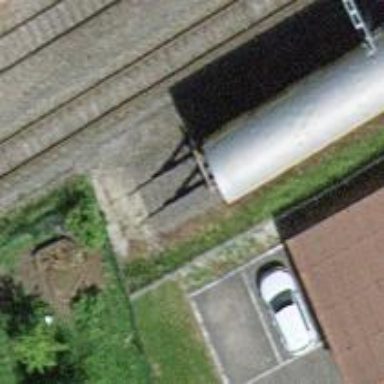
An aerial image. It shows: Railway buffer stop.